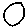
Label: circle